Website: home-depot
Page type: review-order
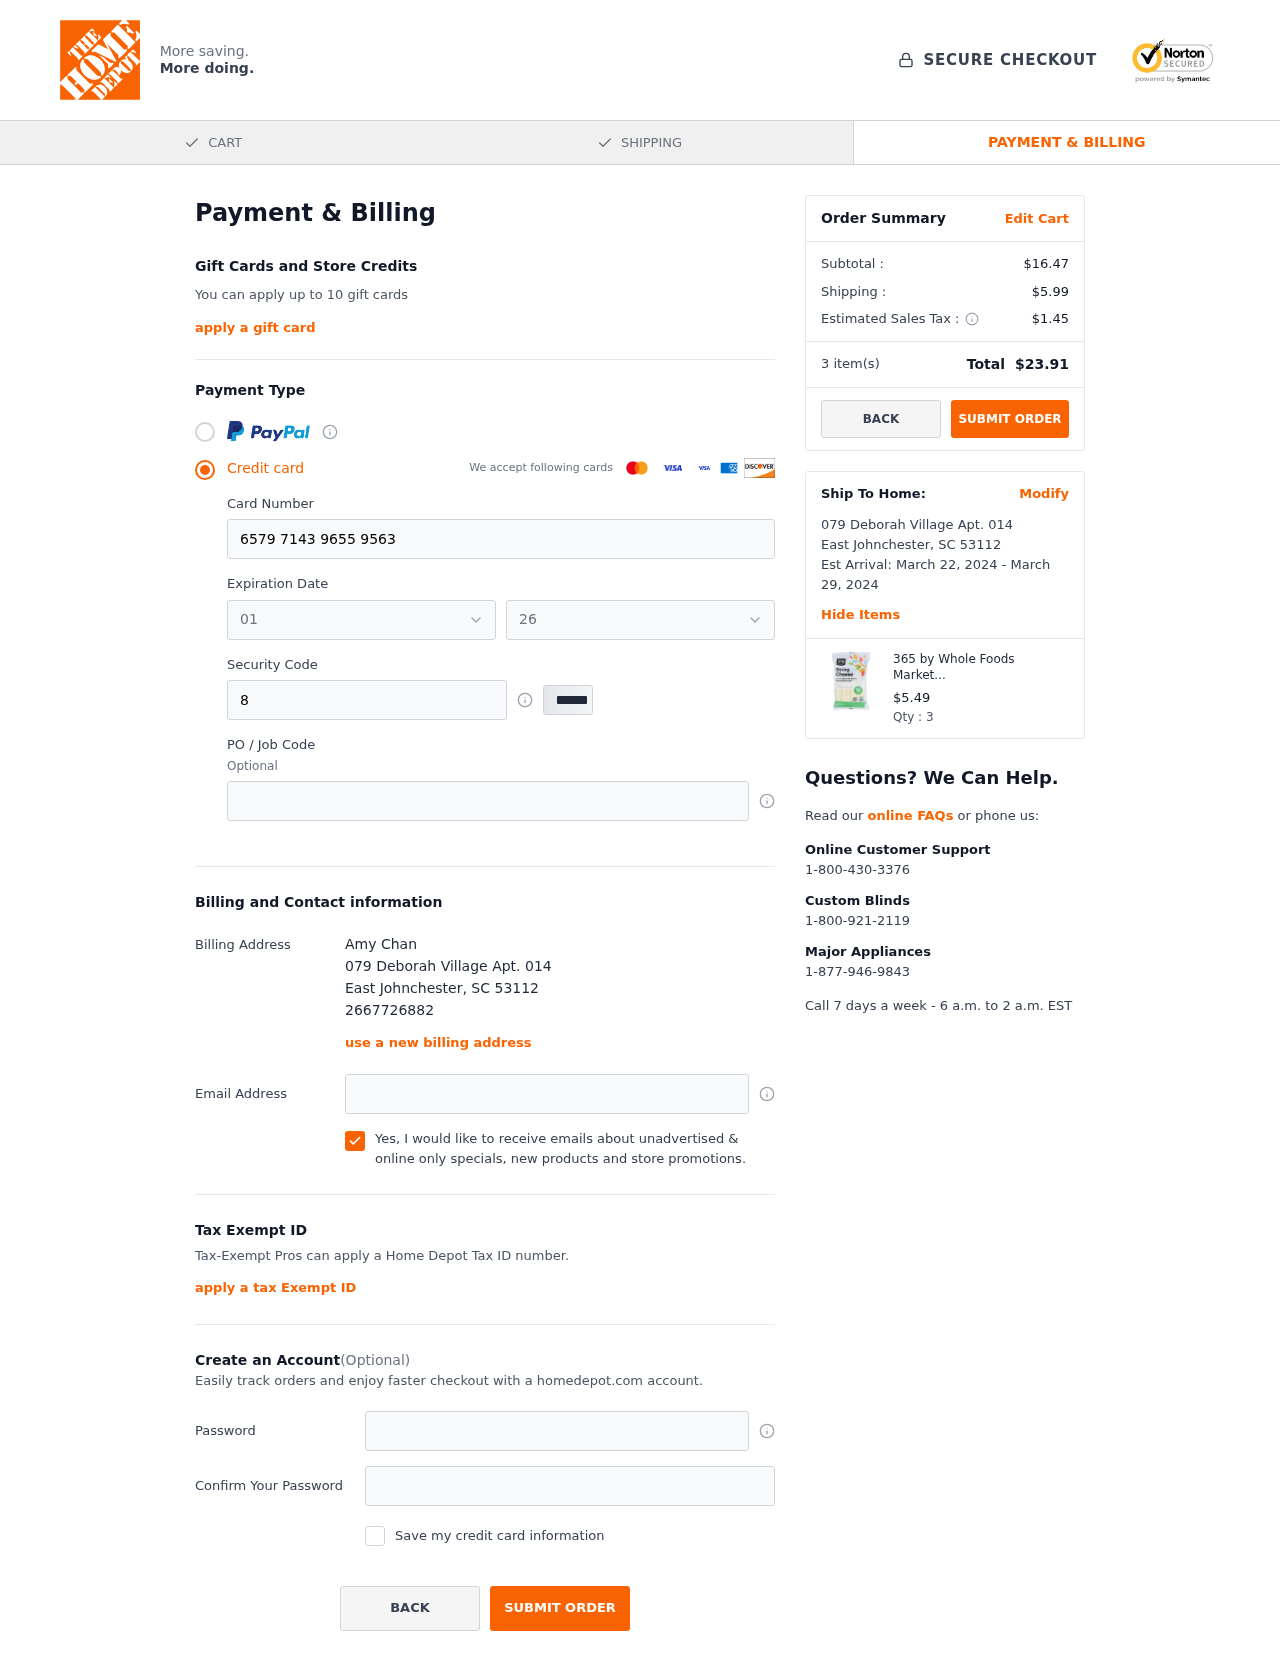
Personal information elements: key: PII_CARD_EXPIRY_MONTH
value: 01
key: PII_CARD_EXPIRY_YEAR
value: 26
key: PII_CITY
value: East Johnchester
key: PII_FULLNAME
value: Amy Chan
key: PII_PHONE
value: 2667726882
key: PII_POSTCODE
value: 53112
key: PII_STATE_ABBR
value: SC
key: PII_STREET
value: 079 Deborah Village Apt. 014
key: PII_CARD_NUMBER
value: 6579 7143 9655 9563
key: PII_CARD_CVV
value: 885
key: PII_EMAIL
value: amychan@hotmail.com
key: PII_POSTCODE_FULL
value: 53112
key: PII_POSTCODE_NUMERIC
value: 53112
Product elements: key: PRODUCT1_NAME
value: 365 by Whole Foods Market, String Cheese (12 - 1 Ounce Sticks), 12 Ounce (Packaging May Vary)
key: PRODUCT1_PRICE
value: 5.49
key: PRODUCT1_QUANTITY
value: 3
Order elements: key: ORDER_SUBTOTAL
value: $16.47
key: ORDER_SHIPPING_COST
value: $5.99
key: ORDER_TAX
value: $1.45
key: ORDER_NUM_ITEMS
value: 3
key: ORDER_TOTAL
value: $23.91
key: ORDER_SHIPPING_DATE
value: March 22, 2024
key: ORDER_DELIVERY_DATE
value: March 29, 2024